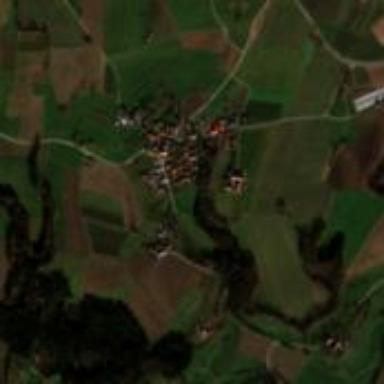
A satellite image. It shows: Village.